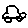
Label: car